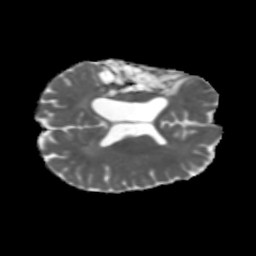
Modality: MD
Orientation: axial
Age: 42
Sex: male
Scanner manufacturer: siemens
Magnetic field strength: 3 T
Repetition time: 5.47 s
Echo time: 0.0854 s